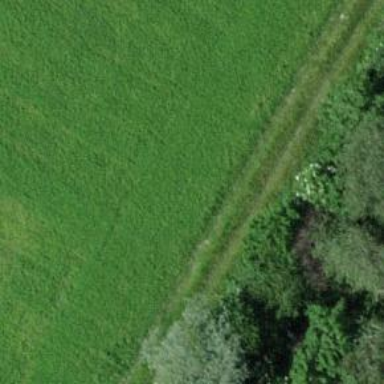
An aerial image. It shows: Track with grade 5 tracktype.